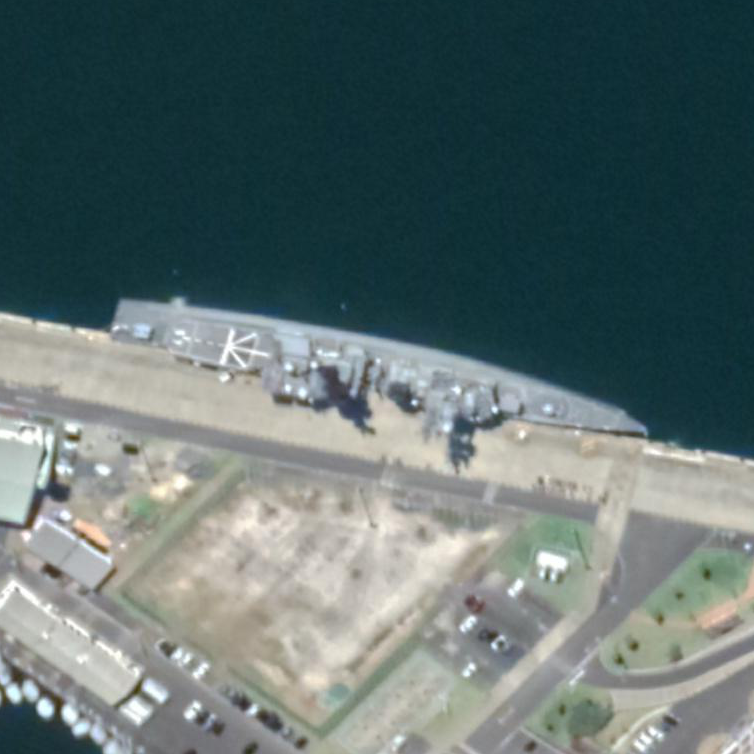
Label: cruiser